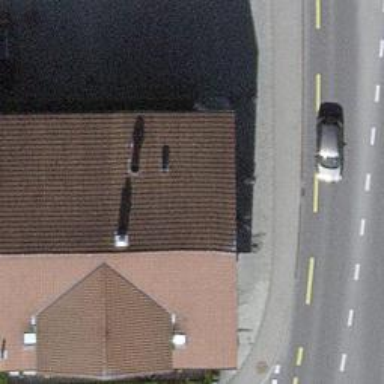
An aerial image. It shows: Restaurant.